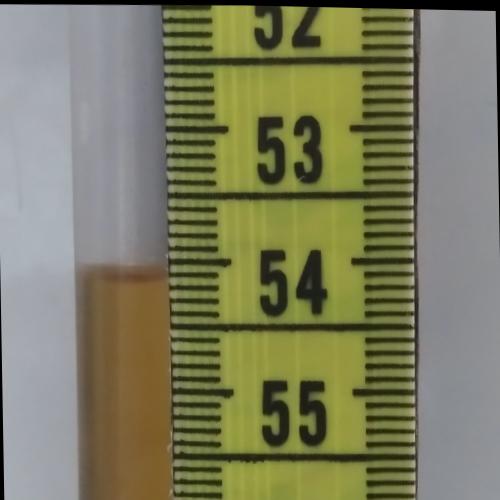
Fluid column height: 54.1 cm